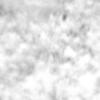
Label: no_change